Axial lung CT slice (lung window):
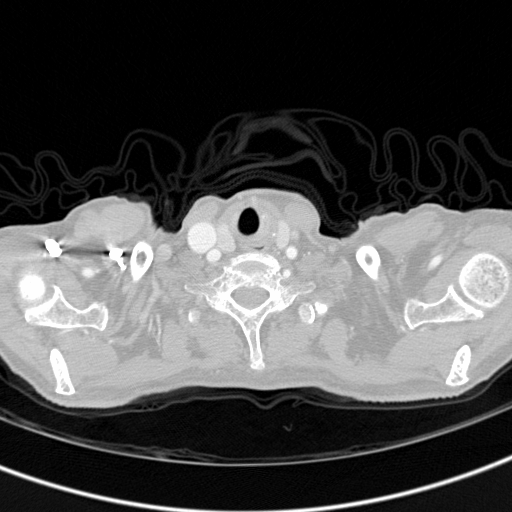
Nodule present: no